Group 1:
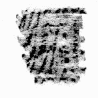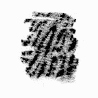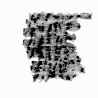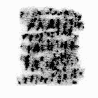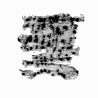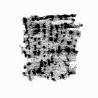
Group 2:
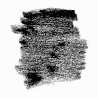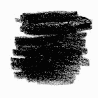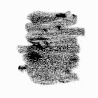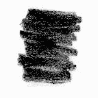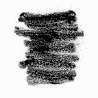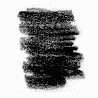
Rule separating the two groups: Texture with stripy squiggle vs. texture with blotchy squiggle.
Concepts: light_dark, texture, texture_area
Author: Peter Shanahan